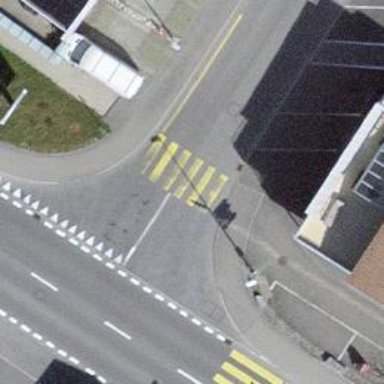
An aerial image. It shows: Uncontrolled zebra crossing with notable zebra markings.